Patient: sex F, age 74
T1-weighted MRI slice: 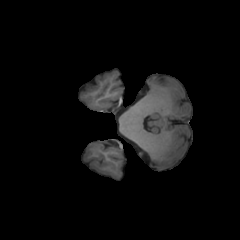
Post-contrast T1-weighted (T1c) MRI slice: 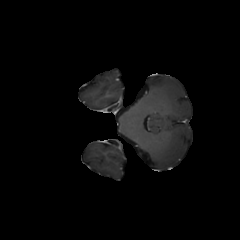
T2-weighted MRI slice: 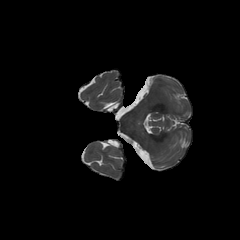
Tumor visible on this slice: no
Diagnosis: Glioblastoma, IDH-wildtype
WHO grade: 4